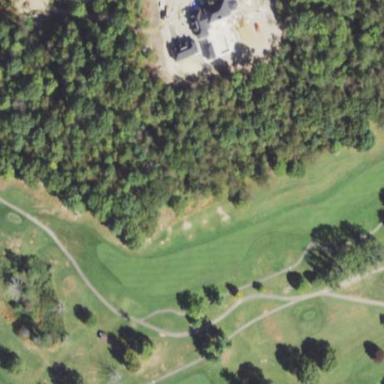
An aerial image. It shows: Grassy area designated for leisure activities. It is golf fairway utilized for the sport of golf.